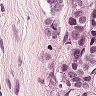
Metastatic tissue present: yes